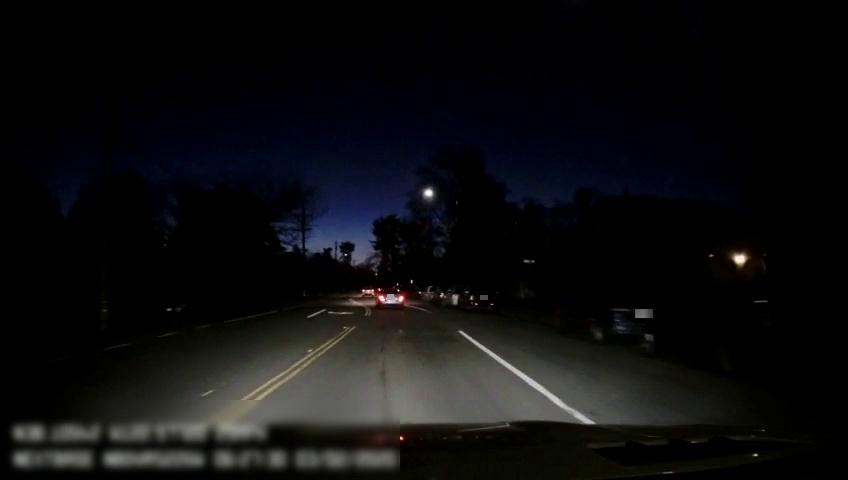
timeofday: Night
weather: Cloudy
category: Drivable Space
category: Vehicles | Car
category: Vehicles | SUV
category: Vehicles | SUV
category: Vehicles | Car
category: Vehicles | Car
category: Vehicles | Car
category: Lanes | Current Lane
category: Lanes | Current Lane
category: Lanes | Opposite Lane
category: Lanes | Opposite Lane